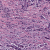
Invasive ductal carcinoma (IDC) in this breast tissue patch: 1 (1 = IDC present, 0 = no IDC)